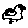
Label: bird